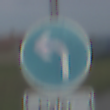
Verkehrszeichen: VorgeschriebeneFahrtrichtungLinks
Zusatzzeichen unten: BesondereFahrzeugeUndTransportgueter5
Umgebung: Outdoor, Nature
Tageszeit: SunriseSunset
Wetter: PartlyCloudy
Licht: Natural
Jahreszeit: NotSpecified
Kontrast: LowContrast